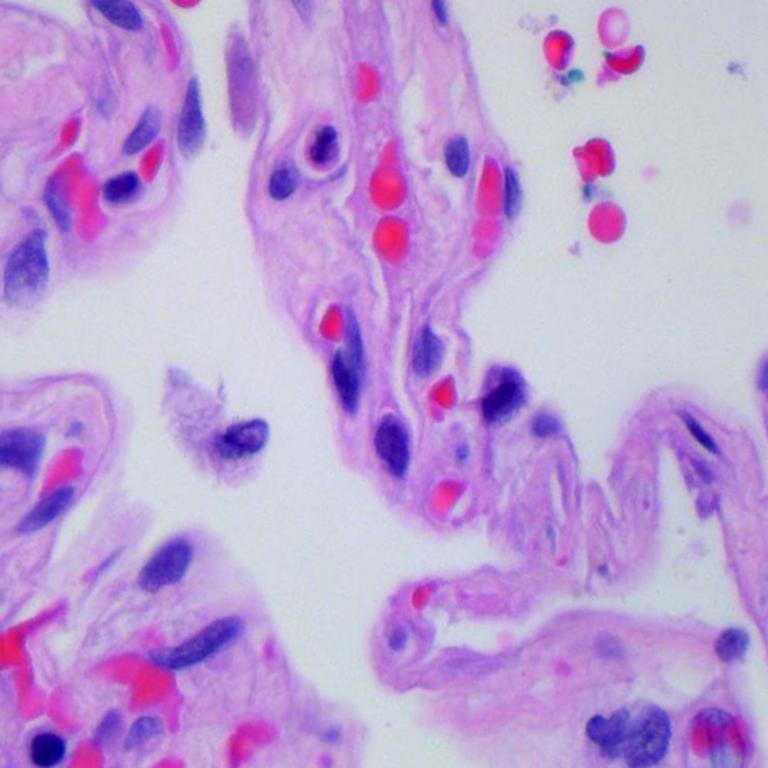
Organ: lung
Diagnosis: benign